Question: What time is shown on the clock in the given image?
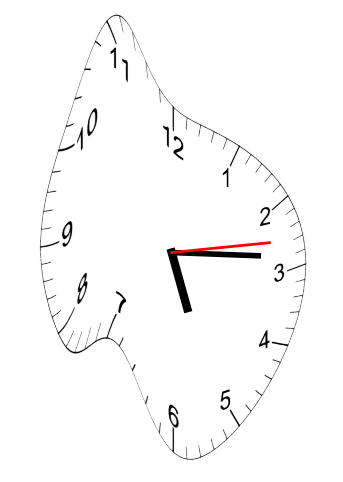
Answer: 05:14:13